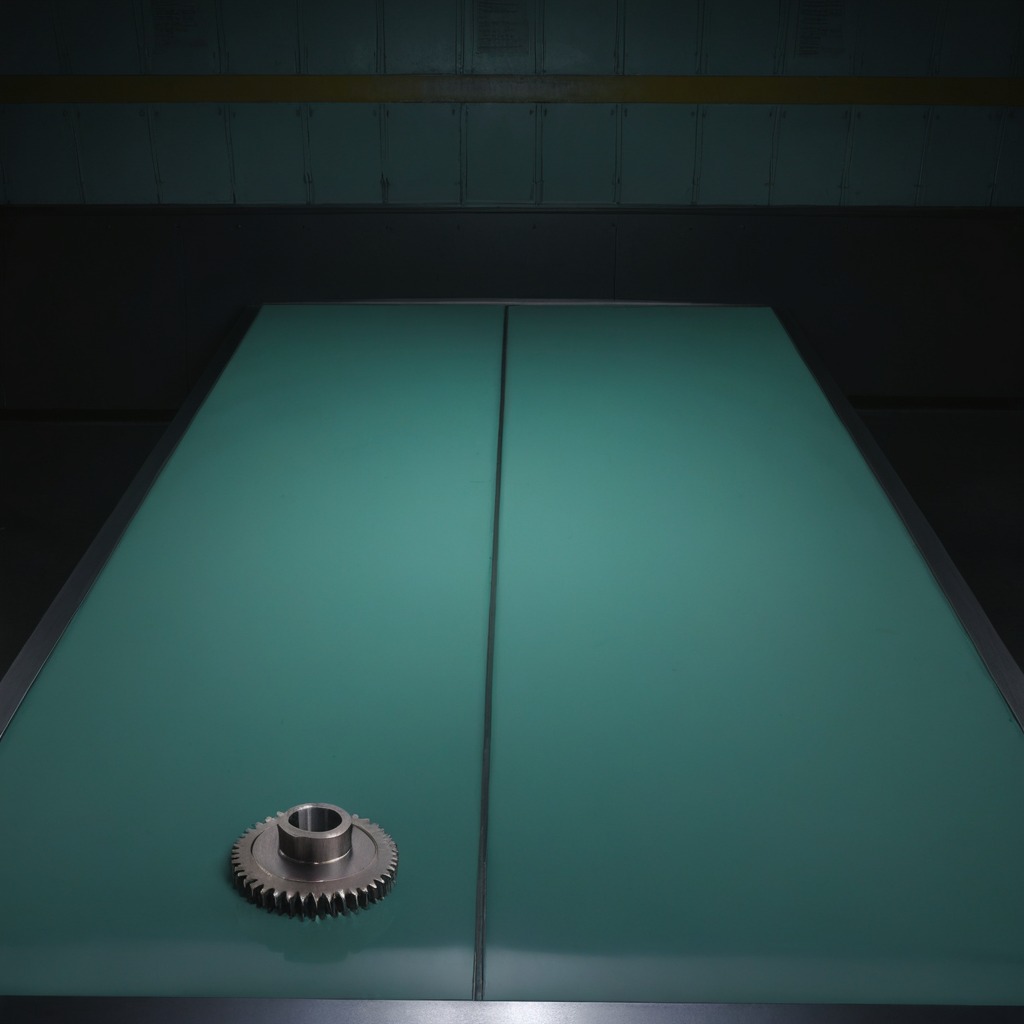
A steel gear with teeth is lying on a clean empty table in a railway signal maintenance room lit by harsh overhead fluorescents.